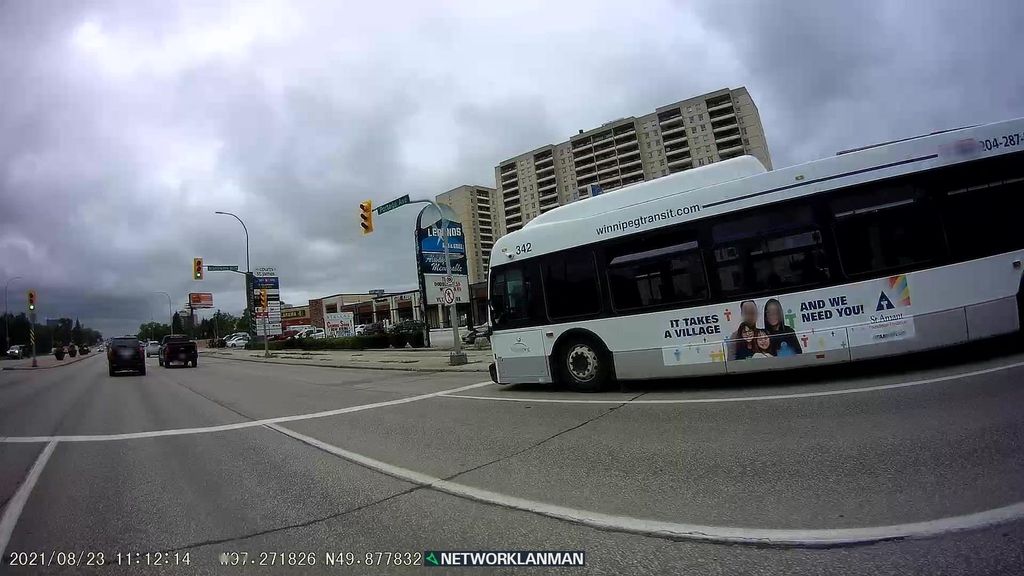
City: winnipeg